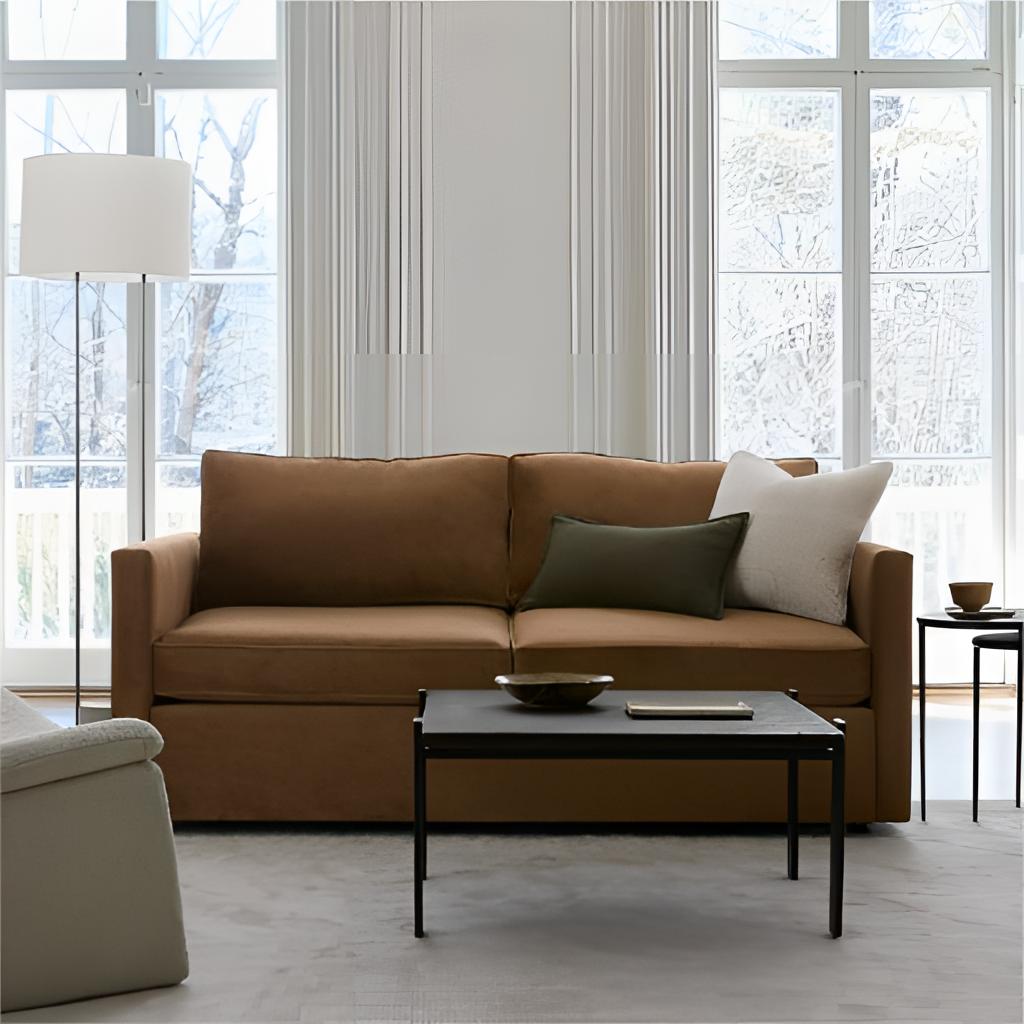
living room, suede sofa, paint wallpaper, with solid pattern, gray tile flooring, with large square pattern, contemporary